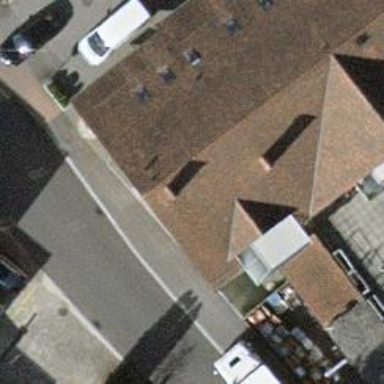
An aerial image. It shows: Beauty shop.